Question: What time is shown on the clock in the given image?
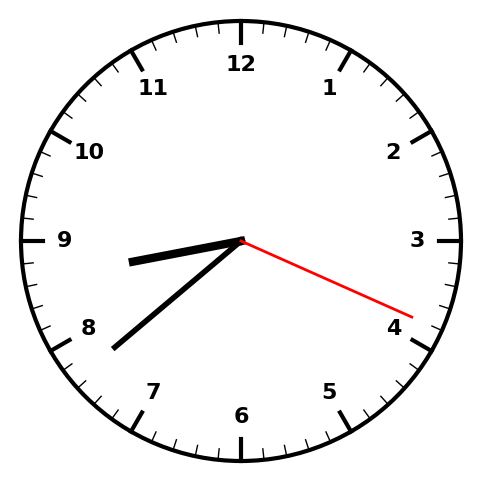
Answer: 08:38:19